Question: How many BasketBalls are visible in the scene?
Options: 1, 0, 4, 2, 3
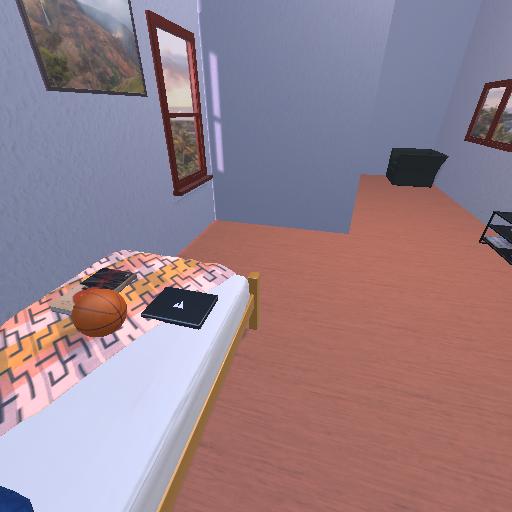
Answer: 1